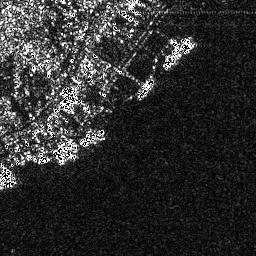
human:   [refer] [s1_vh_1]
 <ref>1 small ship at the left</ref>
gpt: <box>[[20, 55, 30, 62, 0]]</box>